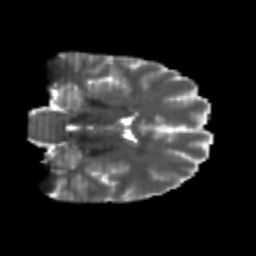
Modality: T2w
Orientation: coronal
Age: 21
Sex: female
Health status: healthy
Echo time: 0.074 s